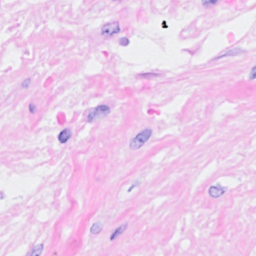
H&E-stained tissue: Breast